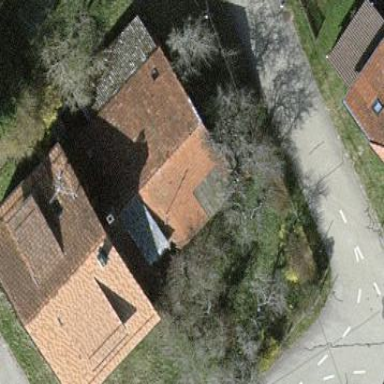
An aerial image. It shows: Simple and straightforward house.